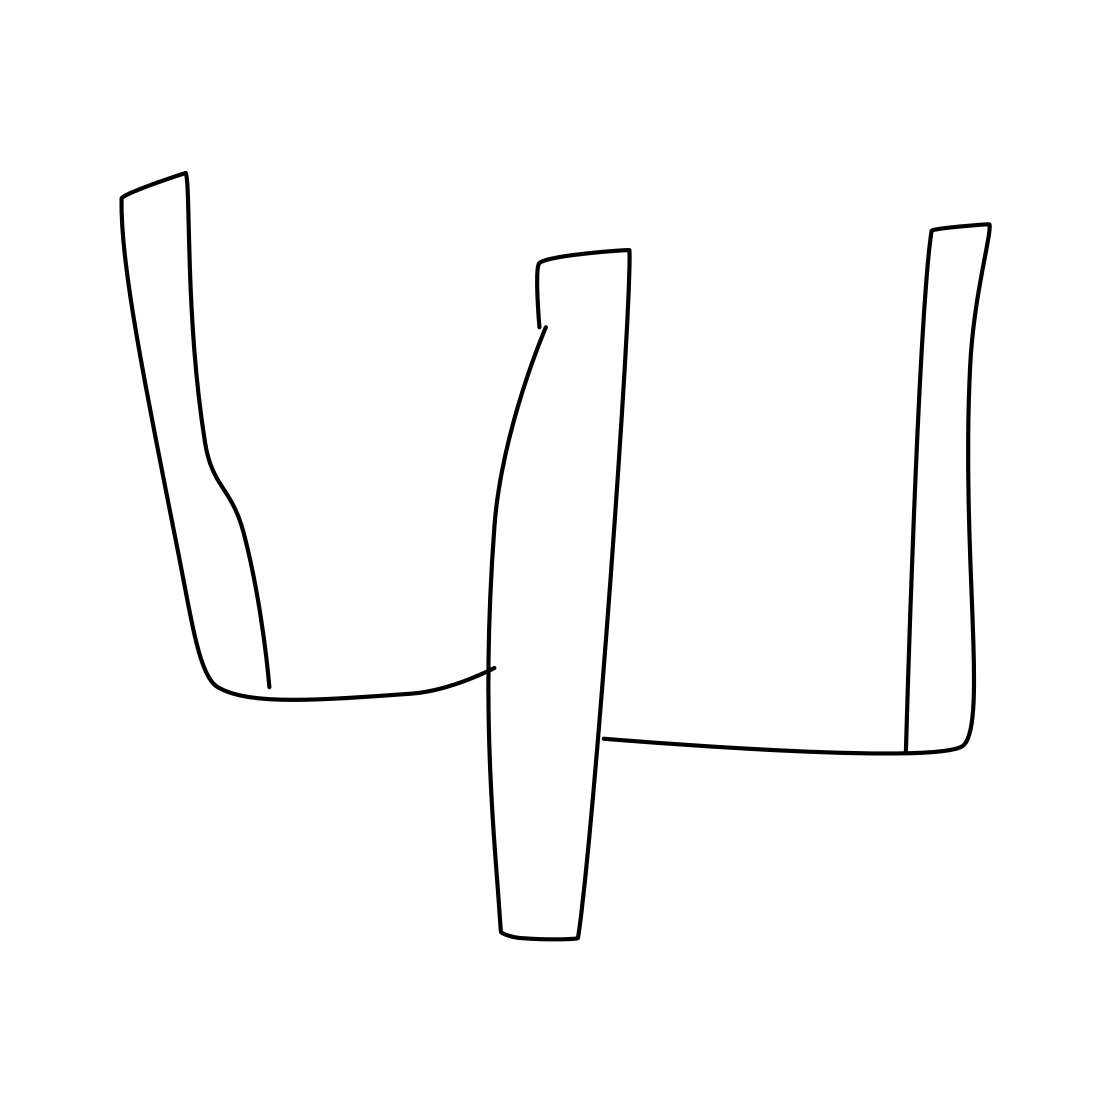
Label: cactus